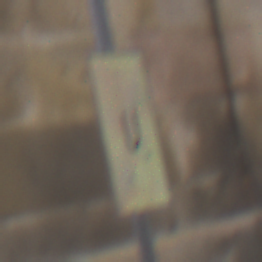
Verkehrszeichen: EndeUmleitung
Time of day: Midday
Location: Outdoor (Urban)
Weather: Overcast
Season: NotSpecified
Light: Natural